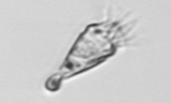
Label: Paratontonia_gracillima